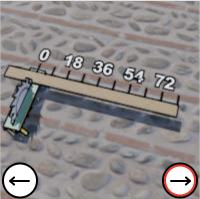
Task: length
Answer: 81
First scale value: 18.0